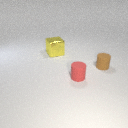
large yellow metal cube to the left of small red rubber cylinder